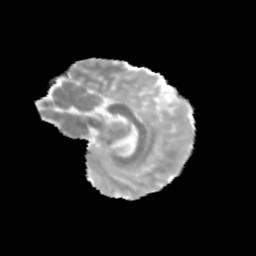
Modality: MD
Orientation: sagittal
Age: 11
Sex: male
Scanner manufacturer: siemens
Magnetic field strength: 3 T
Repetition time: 3.8 s
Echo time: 0.07 s